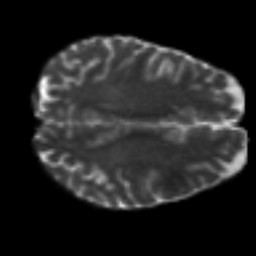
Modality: T2w
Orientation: axial
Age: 23
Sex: female
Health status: healthy
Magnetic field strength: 3 T
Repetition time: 7 s
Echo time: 0.0926 s